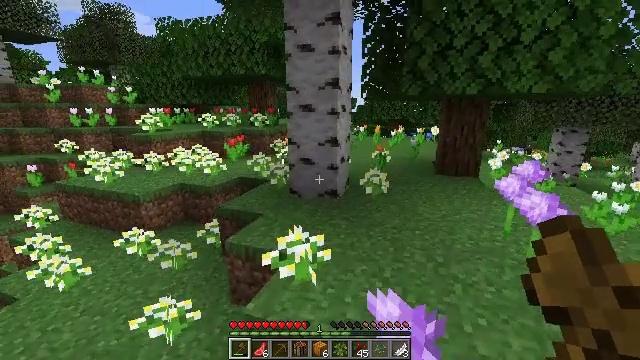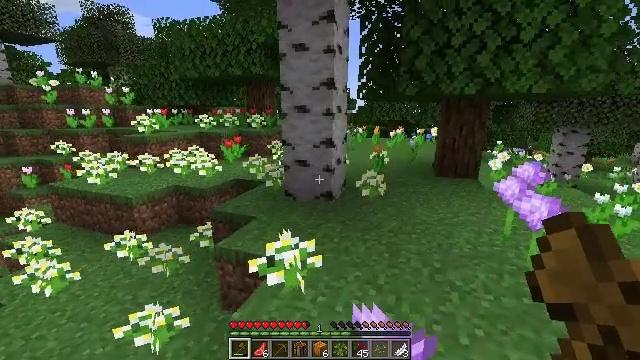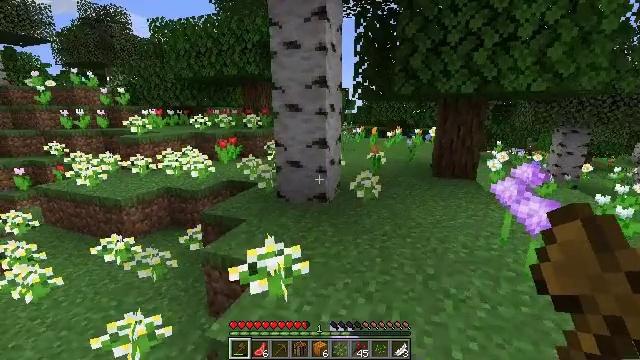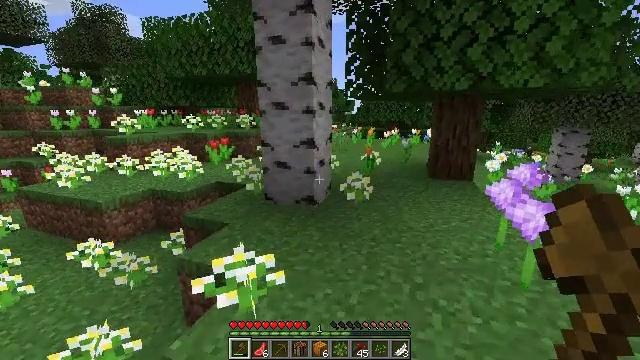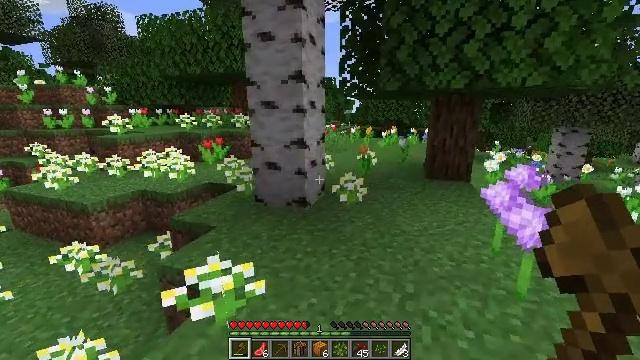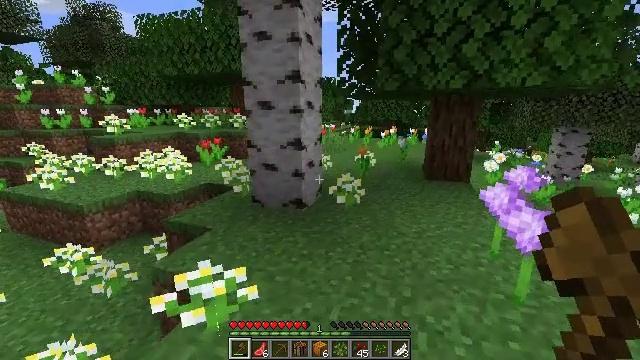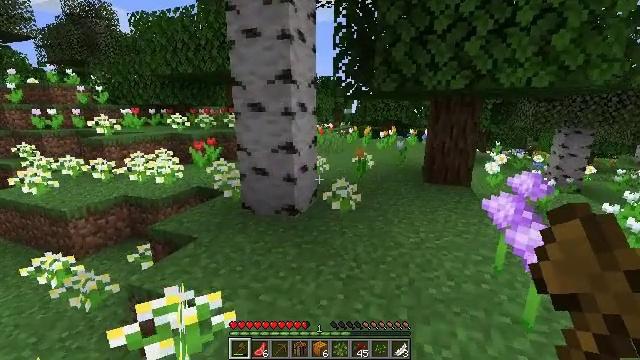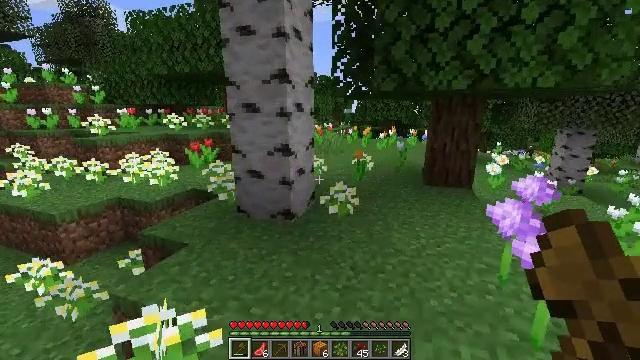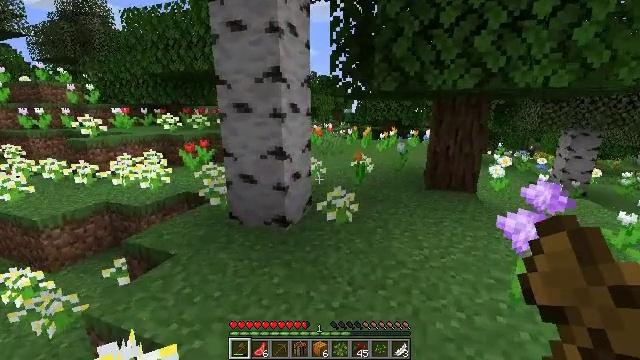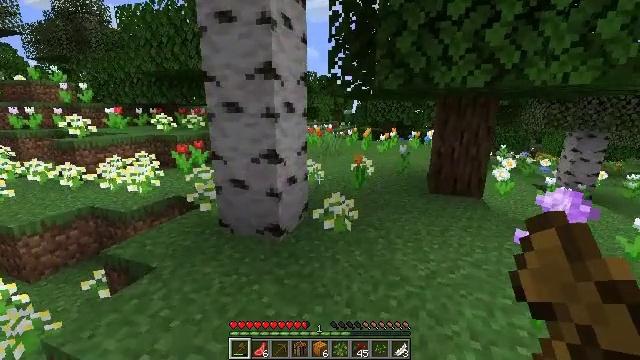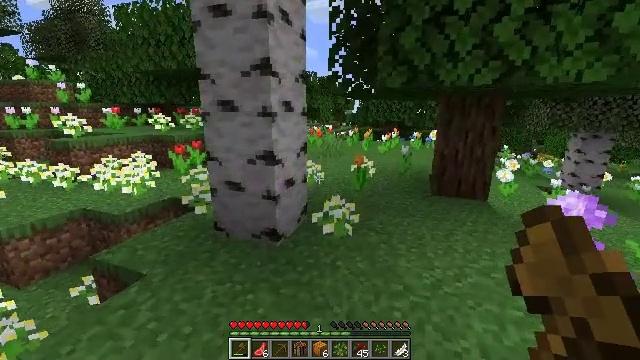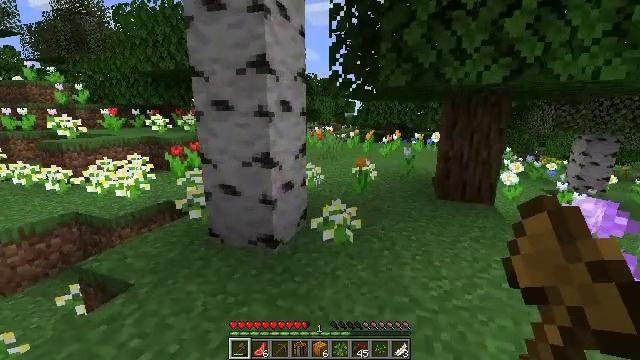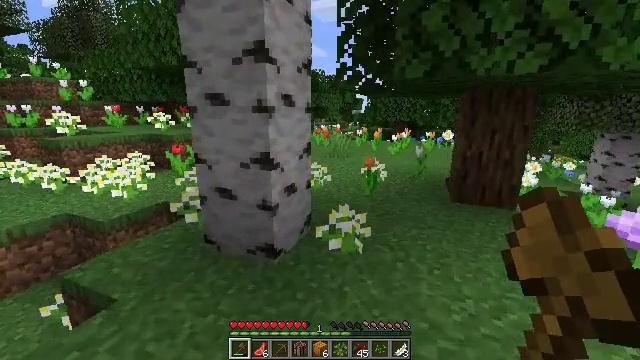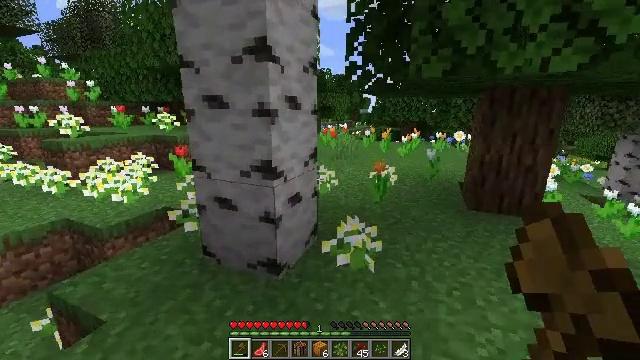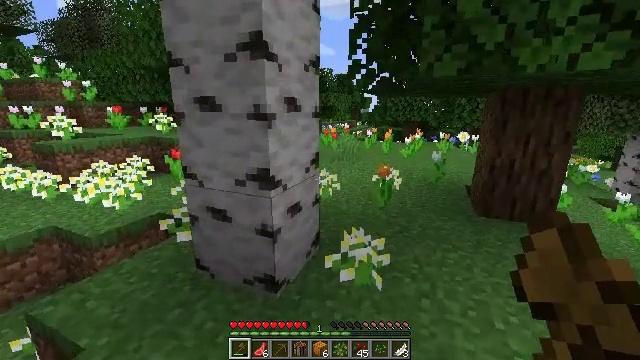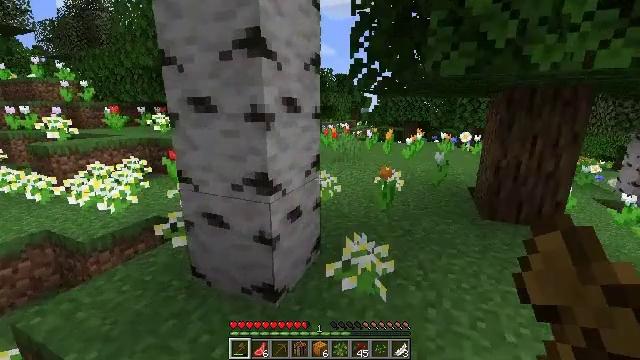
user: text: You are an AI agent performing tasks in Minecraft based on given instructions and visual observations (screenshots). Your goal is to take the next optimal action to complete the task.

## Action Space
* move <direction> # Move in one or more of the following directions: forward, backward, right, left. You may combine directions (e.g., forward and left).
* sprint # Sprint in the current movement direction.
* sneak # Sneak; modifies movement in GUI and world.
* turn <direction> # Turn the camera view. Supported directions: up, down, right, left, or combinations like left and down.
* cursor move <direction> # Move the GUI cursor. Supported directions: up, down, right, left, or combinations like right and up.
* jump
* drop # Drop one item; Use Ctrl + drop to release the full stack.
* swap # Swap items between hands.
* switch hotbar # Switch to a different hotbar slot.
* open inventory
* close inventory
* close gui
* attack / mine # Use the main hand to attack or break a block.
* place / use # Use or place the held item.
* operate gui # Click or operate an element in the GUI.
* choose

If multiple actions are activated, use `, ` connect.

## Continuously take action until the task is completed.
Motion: motion action
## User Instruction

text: Mine the red tulip flower.
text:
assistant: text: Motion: move forward and move right
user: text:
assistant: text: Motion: move forward and move right
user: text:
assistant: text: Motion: move forward and move right
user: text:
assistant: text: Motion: move forward and move right
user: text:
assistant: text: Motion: move forward
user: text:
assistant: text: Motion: move forward
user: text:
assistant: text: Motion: move forward
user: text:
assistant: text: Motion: move forward
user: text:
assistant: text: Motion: move forward
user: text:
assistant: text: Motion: move forward
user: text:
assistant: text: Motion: move forward
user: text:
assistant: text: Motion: move forward, turn left
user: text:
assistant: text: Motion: move forward, turn left
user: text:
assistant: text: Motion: move forward
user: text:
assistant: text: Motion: move forward
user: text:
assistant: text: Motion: move forward
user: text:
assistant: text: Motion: move forward and move right
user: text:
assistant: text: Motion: move forward and move right
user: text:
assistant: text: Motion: move forward and move right
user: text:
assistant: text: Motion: move forward and move right
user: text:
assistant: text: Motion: move forward and move right
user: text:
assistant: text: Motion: move forward and move right, turn left
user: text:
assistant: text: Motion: move forward and move right, turn left
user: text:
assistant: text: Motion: move forward, turn left
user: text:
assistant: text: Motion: move forward, turn left
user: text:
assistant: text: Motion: move forward, turn left
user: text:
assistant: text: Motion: move forward, turn left
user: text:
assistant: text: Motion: move forward, turn left
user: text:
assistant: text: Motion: move forward
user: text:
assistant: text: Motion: move forward